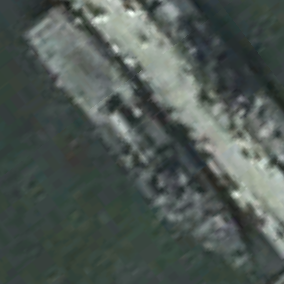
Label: combat